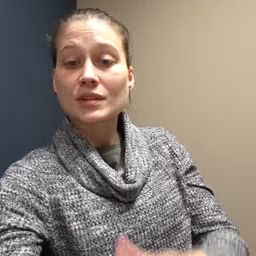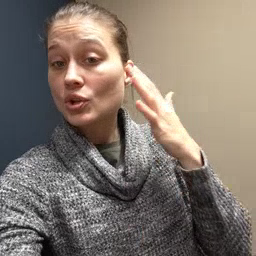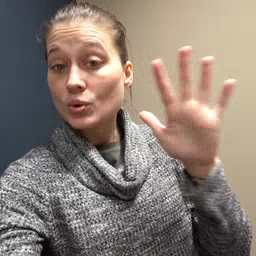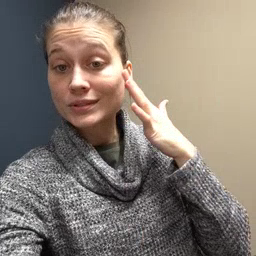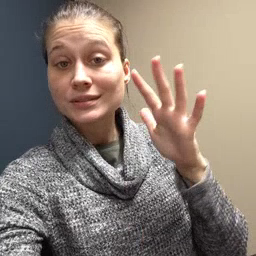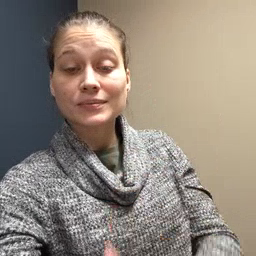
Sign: noisy